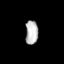
Tissue: lung
Cell type: Fibroblasts
Senescence score: 0.6643
Nuclear area (px): 299
Mean DAPI intensity: 182.642